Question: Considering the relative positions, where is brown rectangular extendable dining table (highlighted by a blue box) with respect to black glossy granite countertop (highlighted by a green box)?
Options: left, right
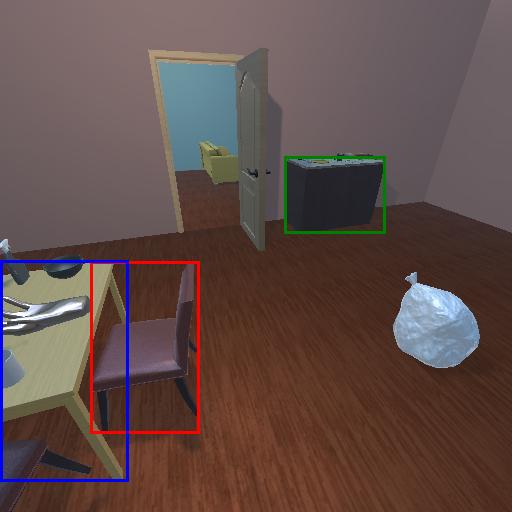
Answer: left